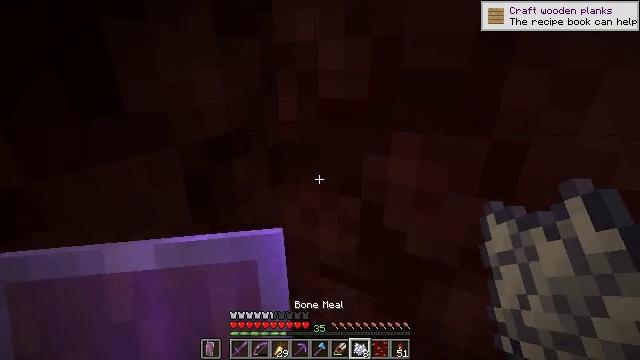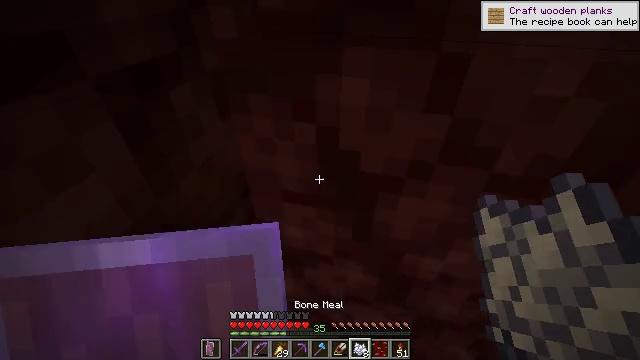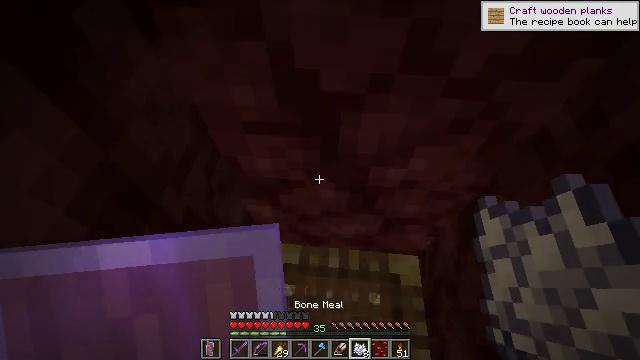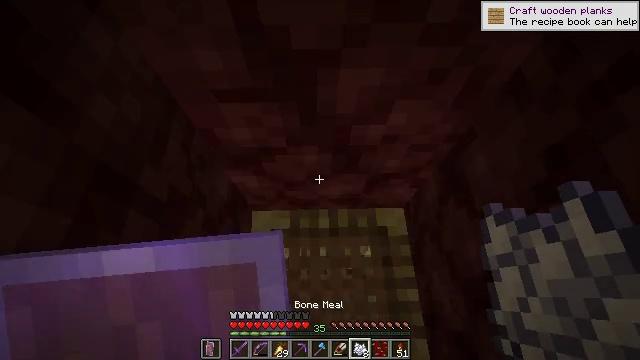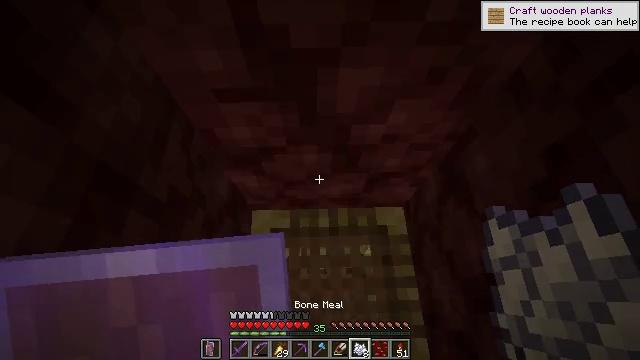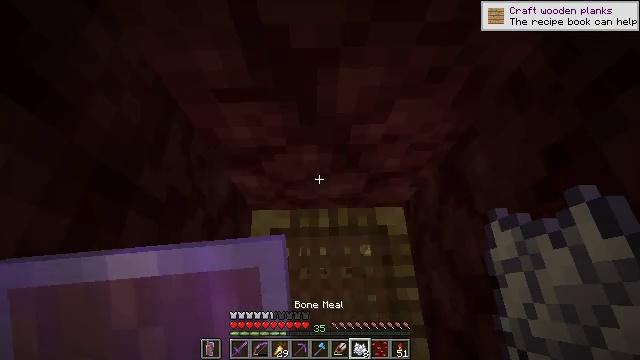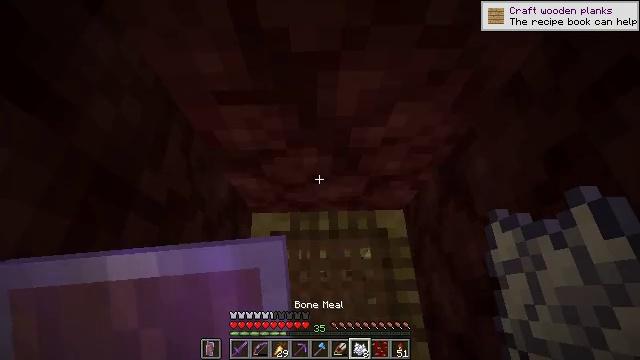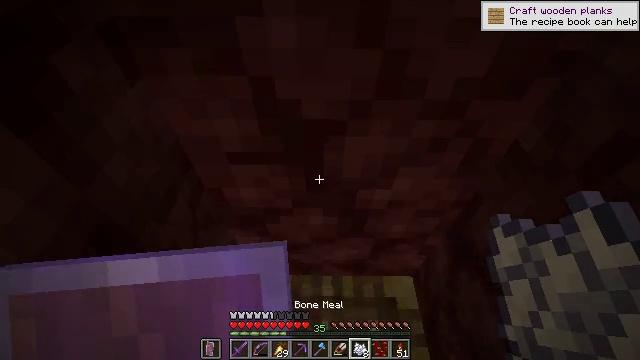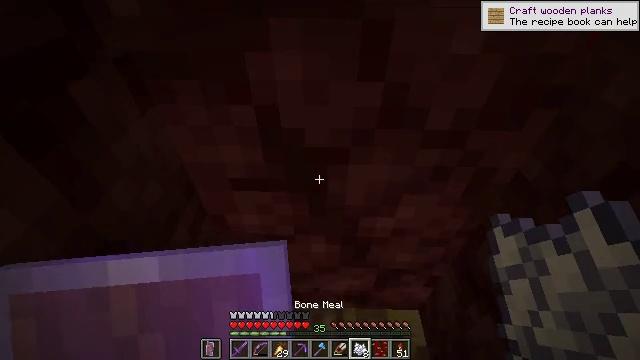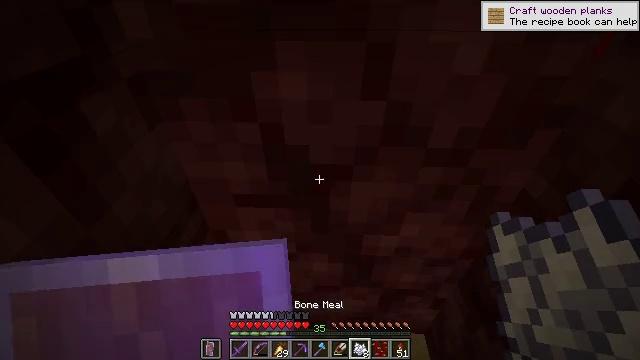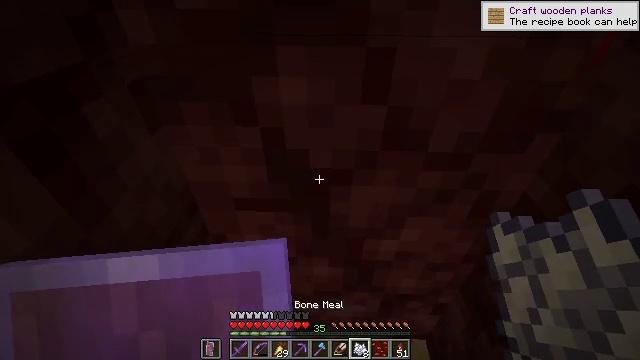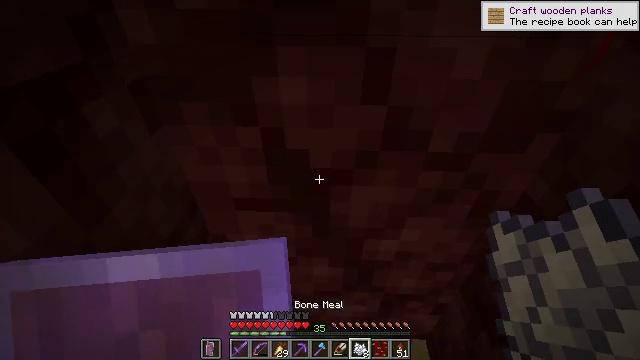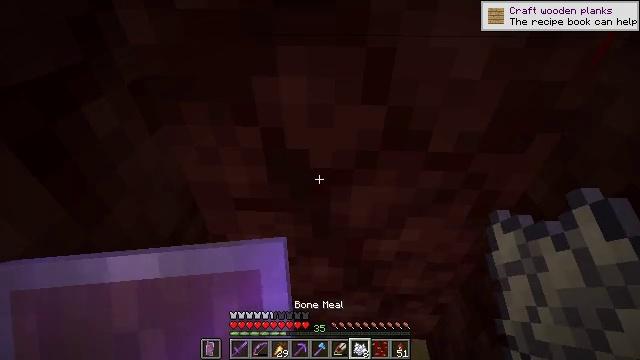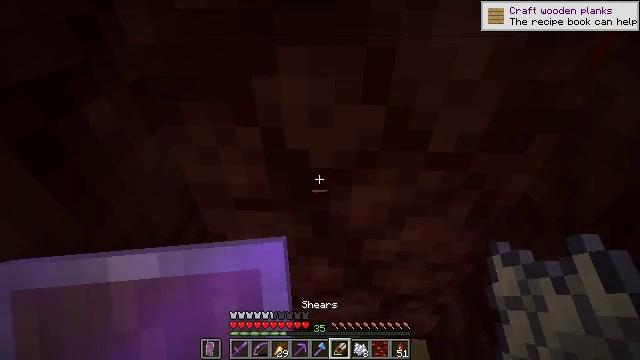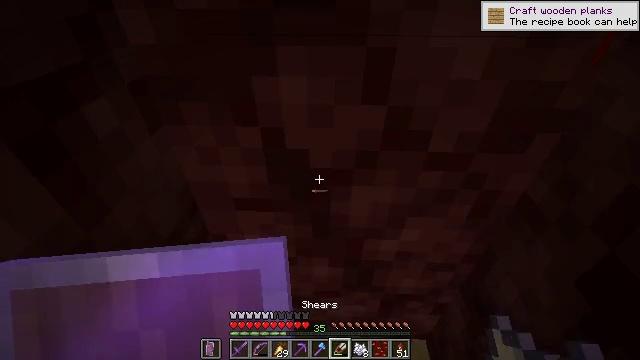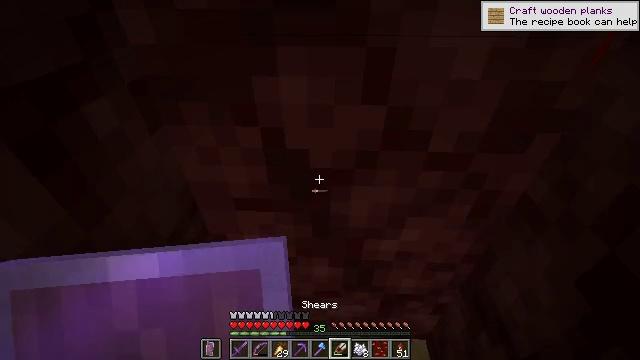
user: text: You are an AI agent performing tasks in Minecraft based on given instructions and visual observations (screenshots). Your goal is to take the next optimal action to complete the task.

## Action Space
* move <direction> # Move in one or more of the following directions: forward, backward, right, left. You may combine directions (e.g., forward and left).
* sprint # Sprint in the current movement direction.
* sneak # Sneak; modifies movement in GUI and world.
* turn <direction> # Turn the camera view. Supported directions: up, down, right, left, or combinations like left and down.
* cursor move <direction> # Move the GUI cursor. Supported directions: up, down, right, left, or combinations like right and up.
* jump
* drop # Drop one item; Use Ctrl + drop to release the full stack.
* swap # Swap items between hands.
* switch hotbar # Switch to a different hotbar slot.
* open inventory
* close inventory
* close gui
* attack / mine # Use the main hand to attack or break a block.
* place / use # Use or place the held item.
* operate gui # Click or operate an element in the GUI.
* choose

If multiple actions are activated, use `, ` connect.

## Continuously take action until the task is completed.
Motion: motion action
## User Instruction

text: Collect weeping vines in the Nether.
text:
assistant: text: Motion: turn right and down
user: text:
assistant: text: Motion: turn right and down
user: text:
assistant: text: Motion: turn right and down
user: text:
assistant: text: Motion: no_op
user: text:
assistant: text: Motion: no_op
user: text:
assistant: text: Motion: no_op
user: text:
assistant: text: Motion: turn left and up
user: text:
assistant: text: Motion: turn up
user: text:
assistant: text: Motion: turn up
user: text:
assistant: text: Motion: no_op
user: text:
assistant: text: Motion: no_op
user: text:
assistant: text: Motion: no_op
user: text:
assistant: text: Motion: no_op
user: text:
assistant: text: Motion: no_op
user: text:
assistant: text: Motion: no_op
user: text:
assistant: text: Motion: no_op
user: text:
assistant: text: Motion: no_op
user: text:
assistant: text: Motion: no_op
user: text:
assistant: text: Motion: no_op
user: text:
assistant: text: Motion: no_op
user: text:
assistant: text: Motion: turn up
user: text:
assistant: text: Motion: turn up
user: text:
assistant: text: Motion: turn up
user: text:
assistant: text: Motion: turn right and up
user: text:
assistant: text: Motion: turn up
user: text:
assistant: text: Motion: turn up
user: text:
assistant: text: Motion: no_op
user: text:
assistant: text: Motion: no_op
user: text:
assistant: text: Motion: no_op
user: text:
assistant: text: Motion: no_op